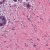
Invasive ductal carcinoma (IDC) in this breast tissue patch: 0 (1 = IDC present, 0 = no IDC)